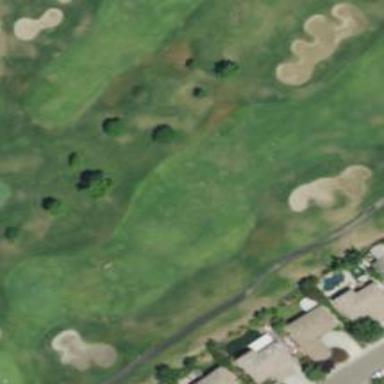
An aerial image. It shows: Golf hole.